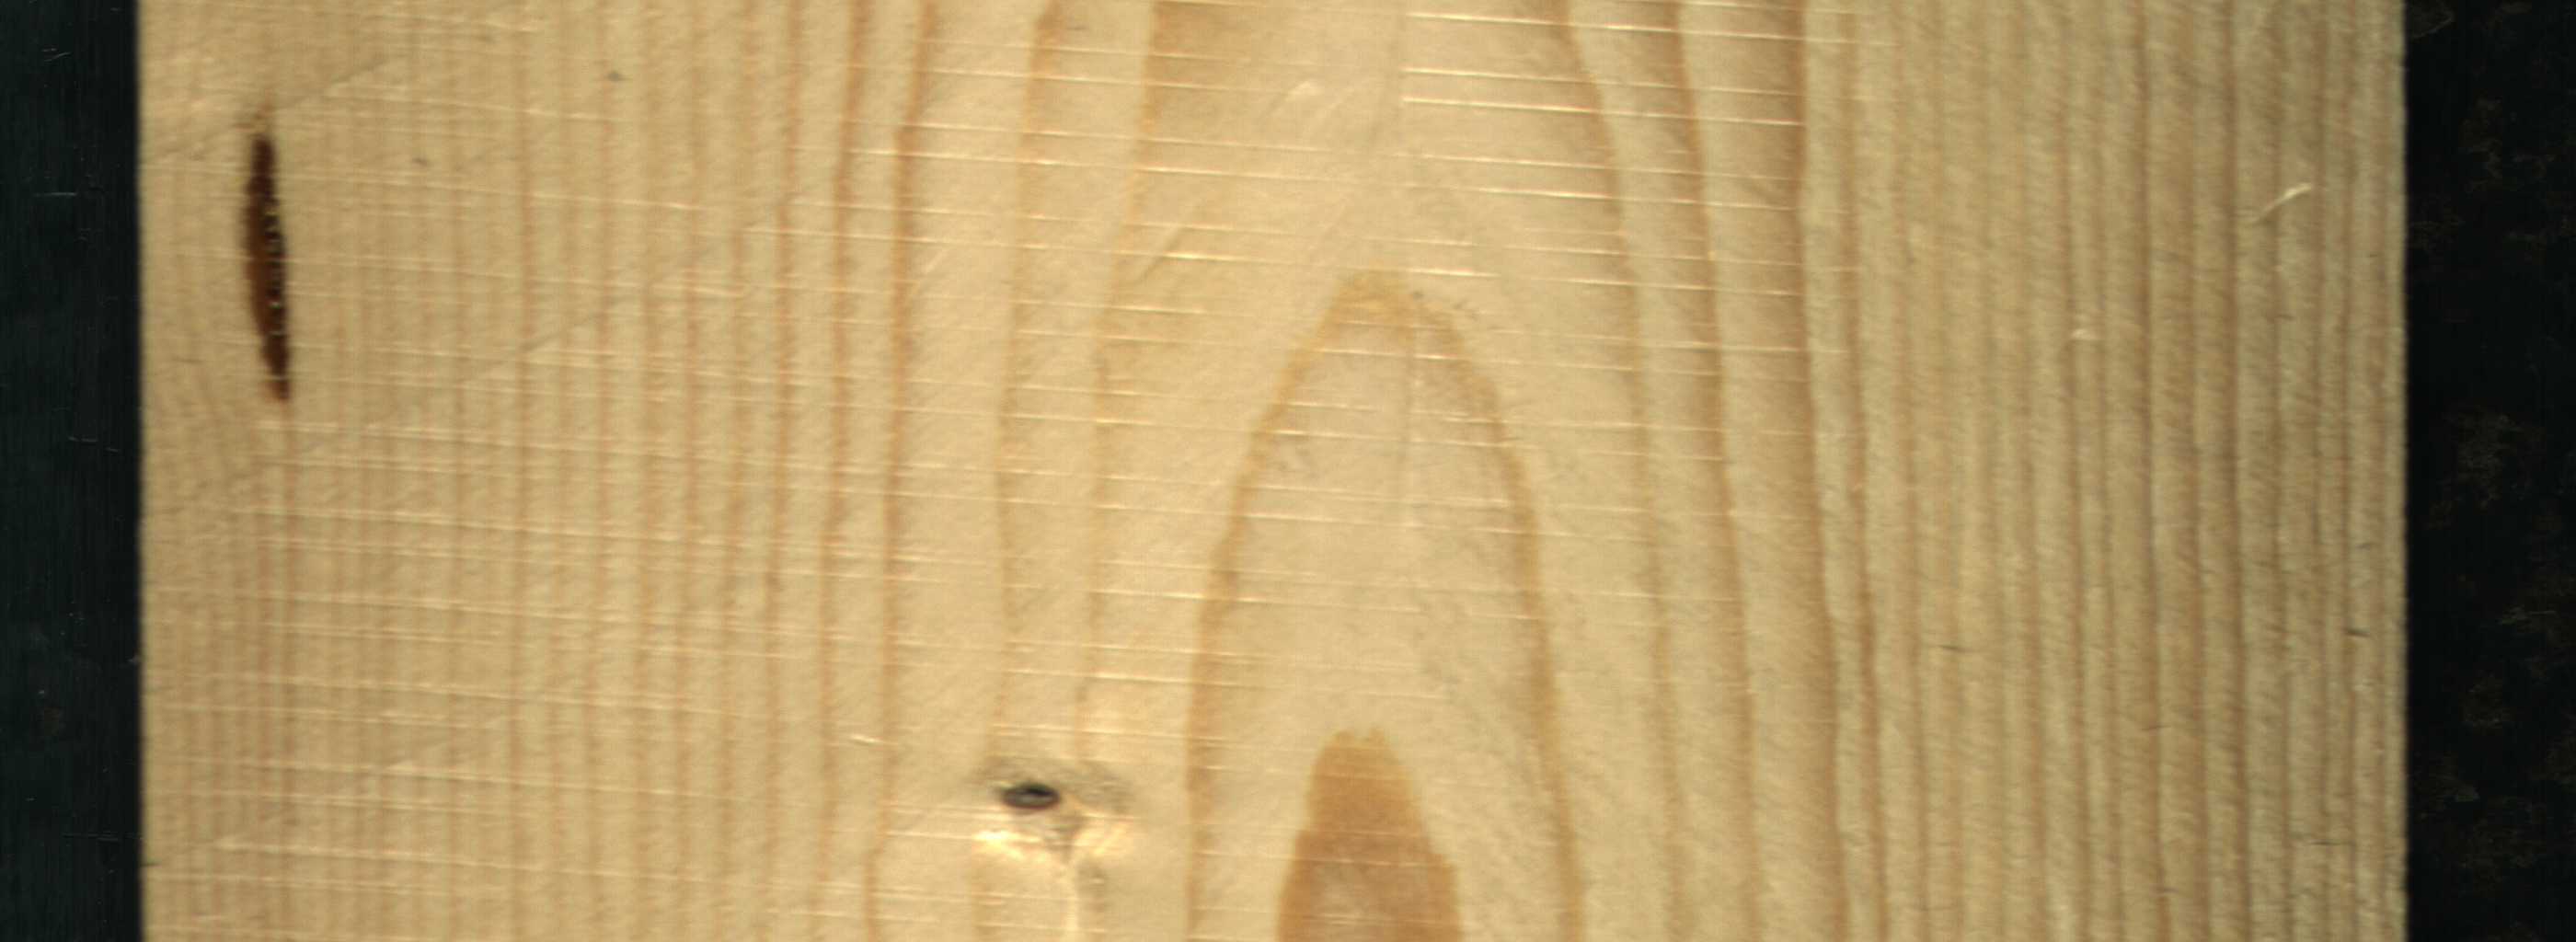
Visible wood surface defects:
resin
Dead_Knot